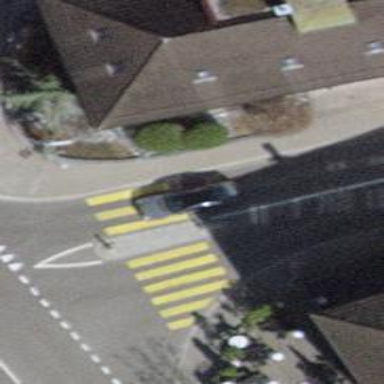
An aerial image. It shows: Uncontrolled road crossing with pedestrian island.